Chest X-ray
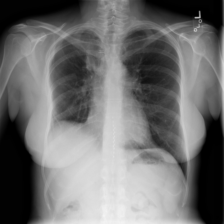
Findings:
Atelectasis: negative
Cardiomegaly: negative
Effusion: negative
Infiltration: negative
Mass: negative
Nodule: negative
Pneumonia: negative
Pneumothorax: negative
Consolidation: negative
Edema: negative
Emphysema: negative
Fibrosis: negative
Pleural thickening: negative
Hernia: negative